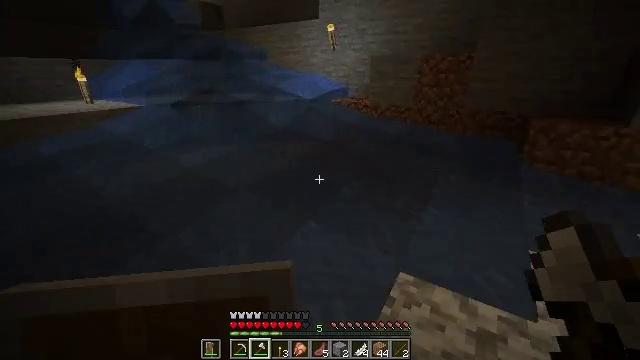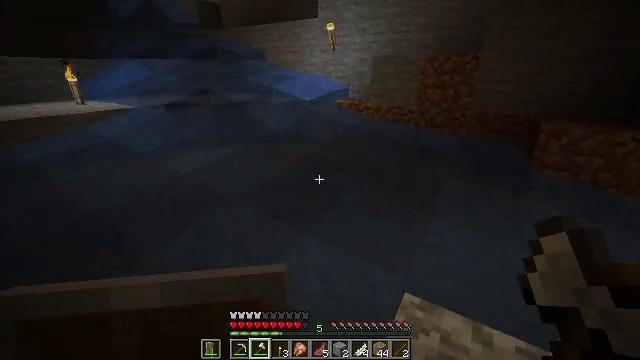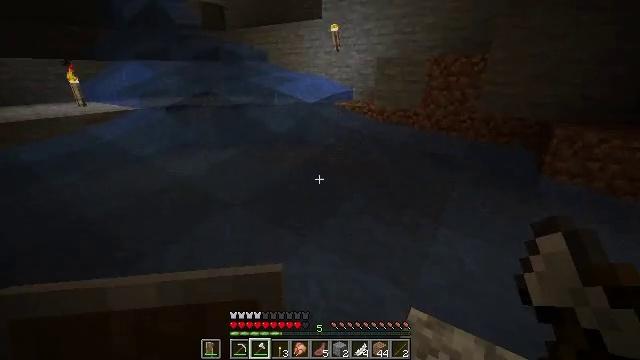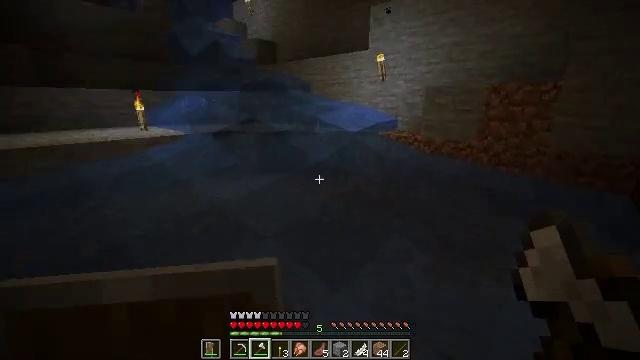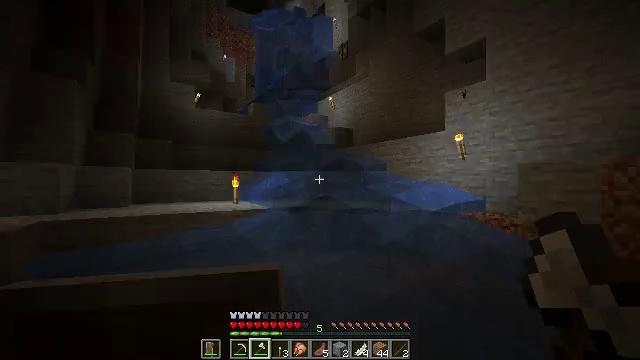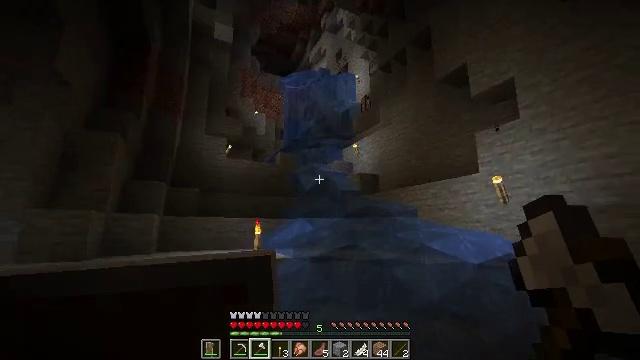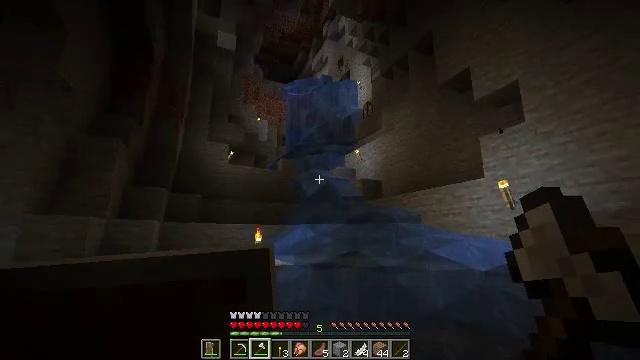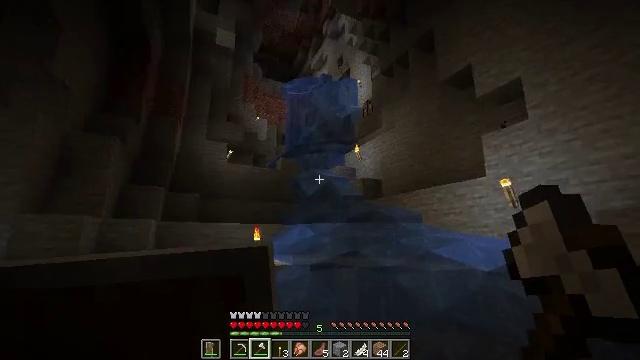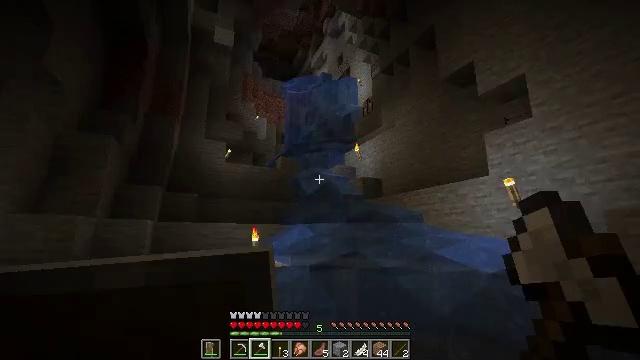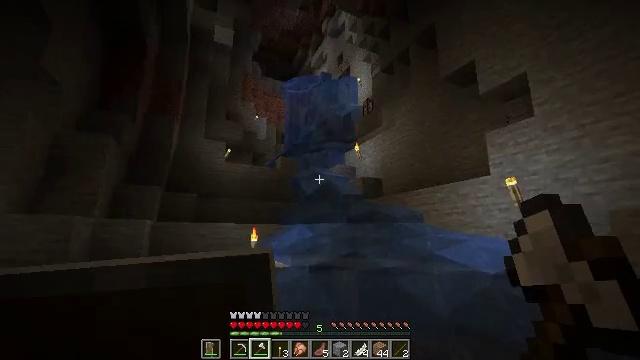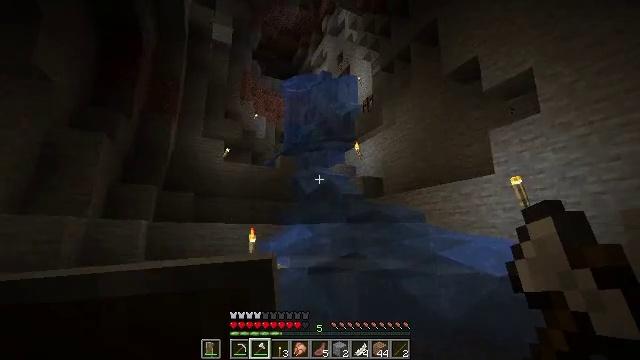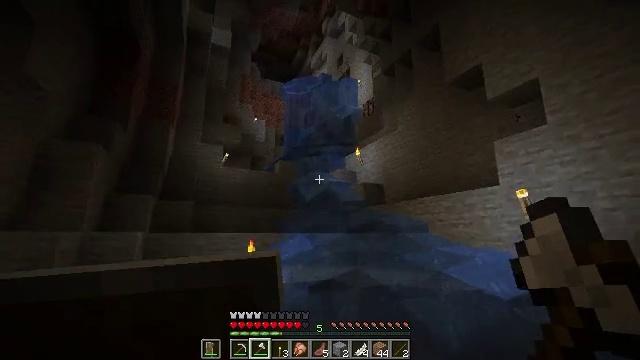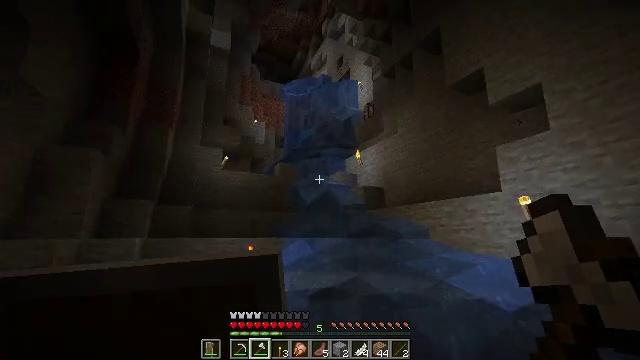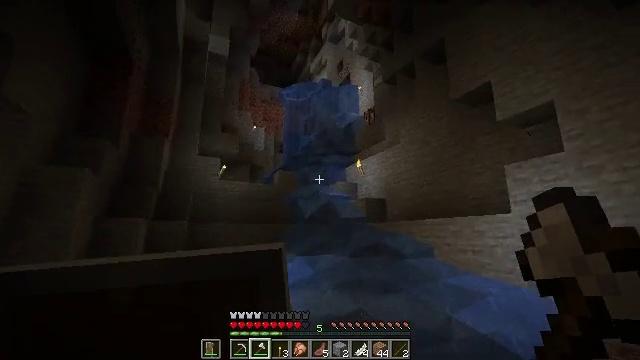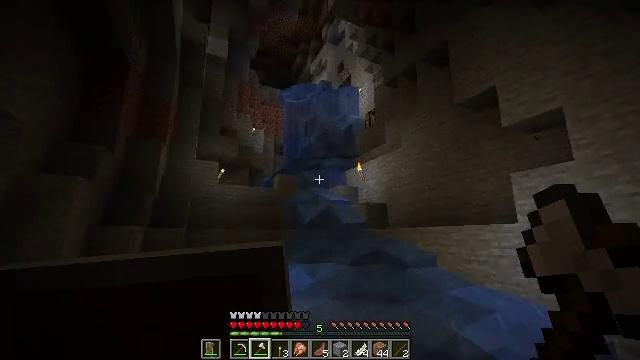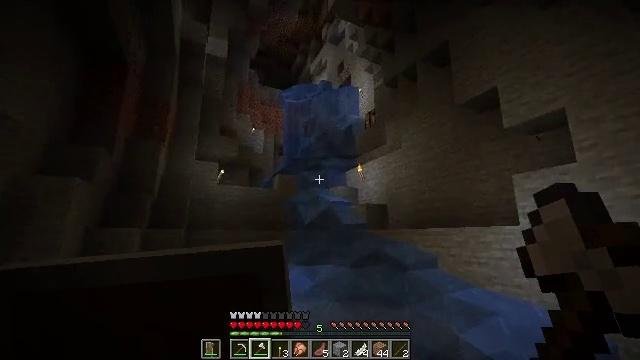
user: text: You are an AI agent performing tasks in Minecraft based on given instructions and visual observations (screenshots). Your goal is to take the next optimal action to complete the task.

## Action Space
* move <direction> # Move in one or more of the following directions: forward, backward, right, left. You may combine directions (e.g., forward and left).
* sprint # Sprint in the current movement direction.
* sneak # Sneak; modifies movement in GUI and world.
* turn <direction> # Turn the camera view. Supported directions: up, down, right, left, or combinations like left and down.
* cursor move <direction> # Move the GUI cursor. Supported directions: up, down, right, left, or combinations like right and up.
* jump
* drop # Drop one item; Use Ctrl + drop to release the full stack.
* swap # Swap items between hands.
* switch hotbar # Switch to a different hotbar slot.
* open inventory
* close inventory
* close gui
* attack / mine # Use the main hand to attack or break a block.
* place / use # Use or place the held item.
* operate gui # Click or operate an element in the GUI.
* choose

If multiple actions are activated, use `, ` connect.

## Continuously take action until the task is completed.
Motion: motion action
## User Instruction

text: Mine the granite block.
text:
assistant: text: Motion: move forward
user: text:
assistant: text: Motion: move forward
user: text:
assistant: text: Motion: move forward, turn left and up
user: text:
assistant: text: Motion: move forward, turn left and up
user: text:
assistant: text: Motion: move forward, turn left and up
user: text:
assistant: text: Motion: move forward, turn up
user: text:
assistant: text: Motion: move forward
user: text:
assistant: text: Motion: move forward
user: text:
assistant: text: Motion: move forward
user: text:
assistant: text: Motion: move forward
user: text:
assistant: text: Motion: move forward, jump
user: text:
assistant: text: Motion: move forward, jump
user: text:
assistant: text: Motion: move forward, jump
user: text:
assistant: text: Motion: move forward, jump
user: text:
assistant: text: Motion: move forward, jump
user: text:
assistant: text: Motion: move forward, turn up, jump
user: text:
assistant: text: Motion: move forward, turn left and up, jump
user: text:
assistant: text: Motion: move forward, turn left and up, jump
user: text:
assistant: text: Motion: move forward, turn up, jump
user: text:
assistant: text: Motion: move forward, turn up, jump
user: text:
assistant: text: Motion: move forward, turn up, jump
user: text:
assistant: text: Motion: move forward, turn up, jump
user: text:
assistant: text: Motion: move forward, turn up, jump
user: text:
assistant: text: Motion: move forward, turn up, jump
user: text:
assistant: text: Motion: move forward, jump
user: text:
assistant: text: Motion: move forward, jump
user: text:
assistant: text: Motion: move forward, jump
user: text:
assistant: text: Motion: move forward, jump
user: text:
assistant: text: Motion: move forward, jump
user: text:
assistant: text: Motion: move forward, jump